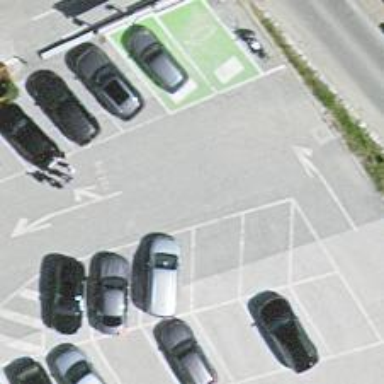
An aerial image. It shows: Asphalt parking aisle road.